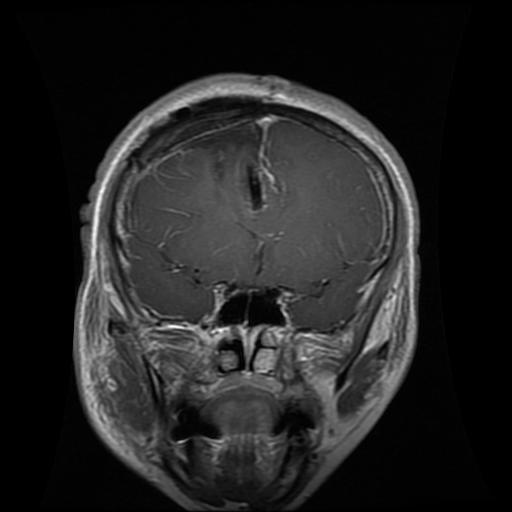
Label: glioma